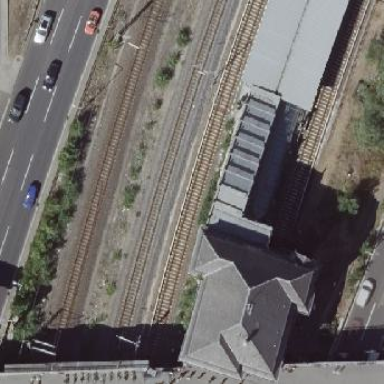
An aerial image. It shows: Train station building.